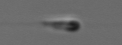
Label: flagellate_morphotype3